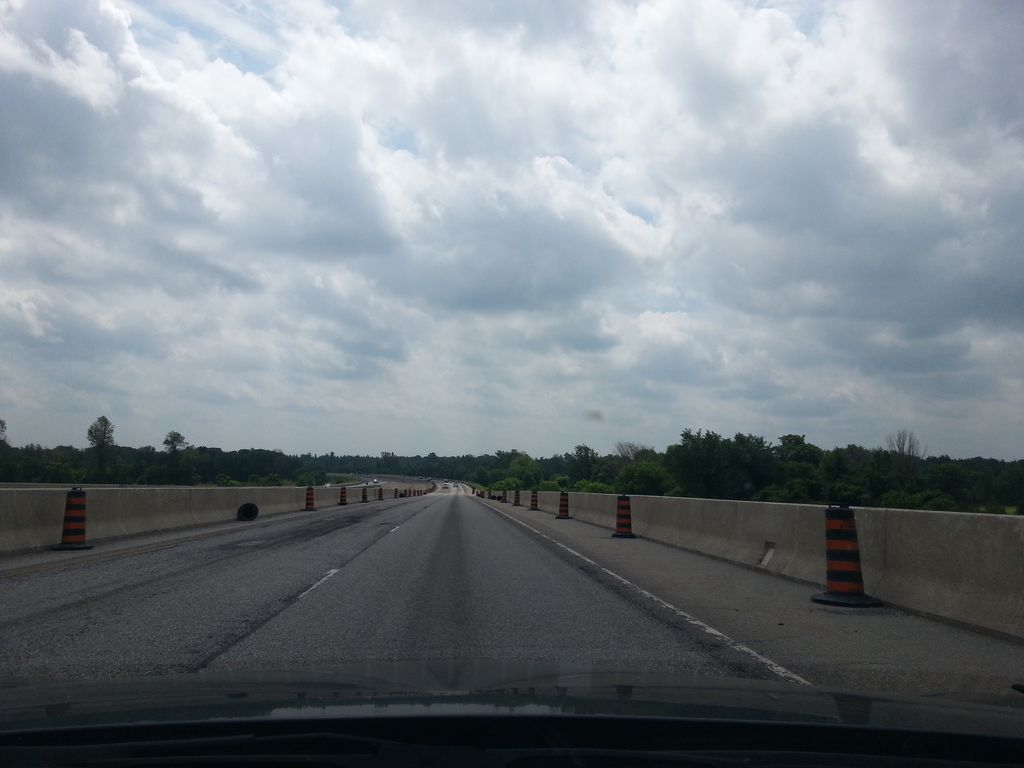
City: ottawa-gatineau